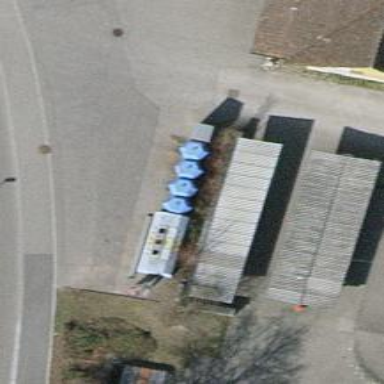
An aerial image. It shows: Recycling container for recycling.